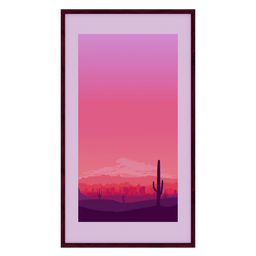
Label: decoration